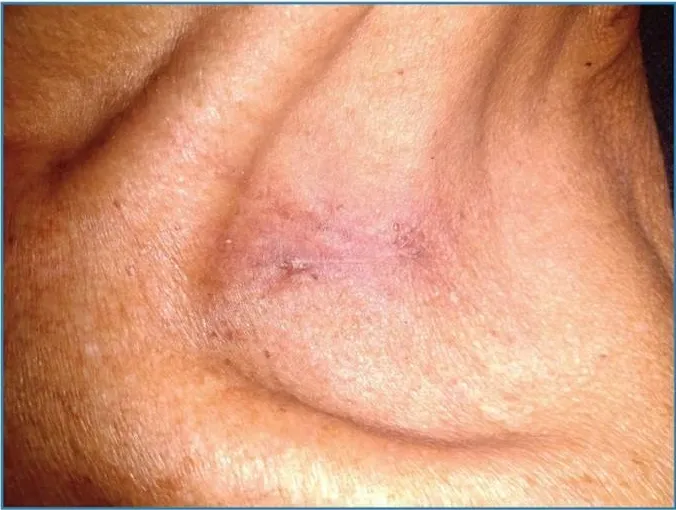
The left supraclavicular ulcer shows complete healing 14 weeks after starting antituberculosis therapy.
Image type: medical_photograph (skin_photograph)